Aerial crown-view tile of a tropical tree (Barro Colorado Island, Panama), acquired 20250512:
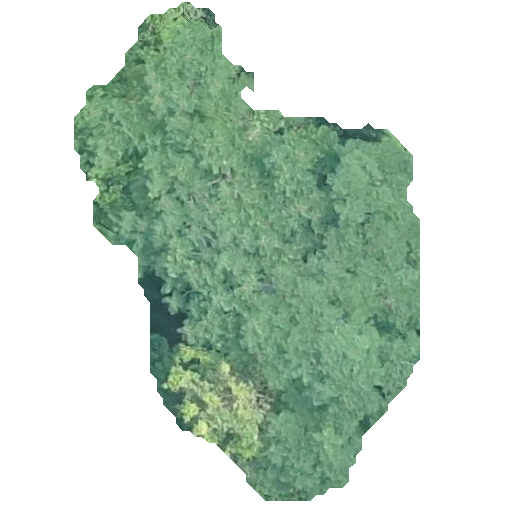
Species: Jacaranda copaia
GBIF accepted scientific name: Jacaranda copaia
Crown area: 157.713 m²